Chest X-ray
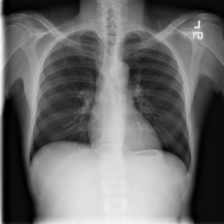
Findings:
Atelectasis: negative
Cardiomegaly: negative
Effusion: negative
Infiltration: negative
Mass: negative
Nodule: negative
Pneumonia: negative
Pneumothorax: negative
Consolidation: negative
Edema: negative
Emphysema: negative
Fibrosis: negative
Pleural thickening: negative
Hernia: negative